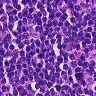
Metastatic tissue present: no